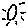
Label: sun